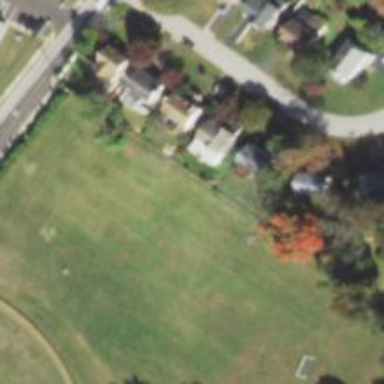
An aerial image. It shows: Grass pitch designated for soccer.